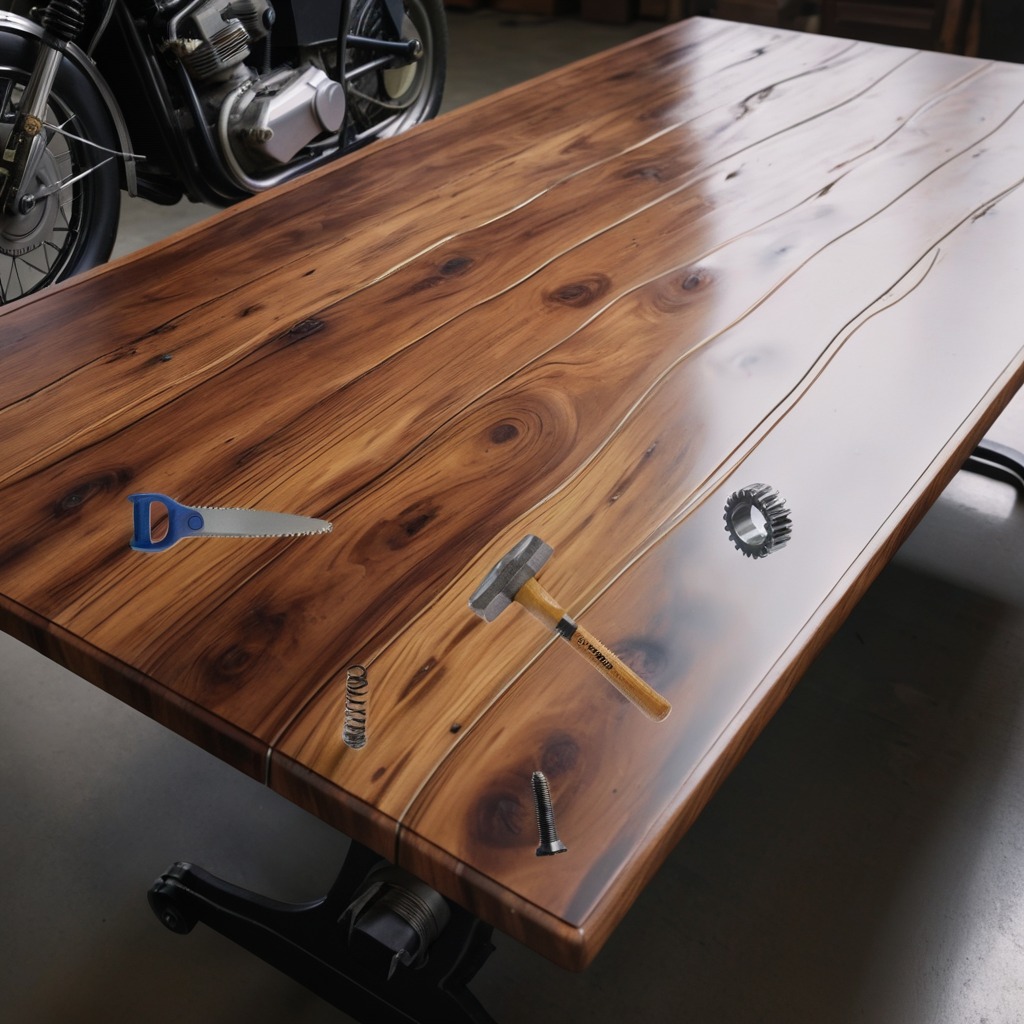
A metal saw is lying on the wooden table in the garage.